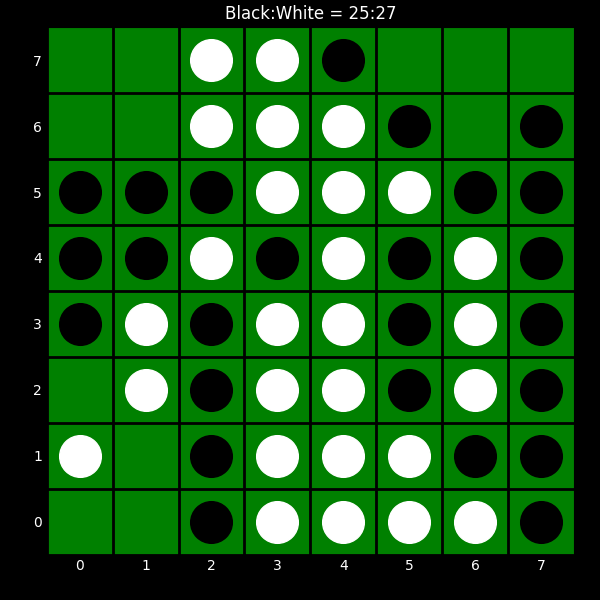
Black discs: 25
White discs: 27